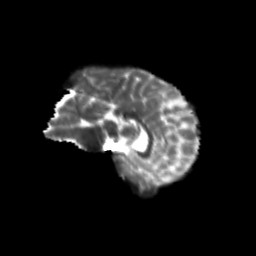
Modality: T2w
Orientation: sagittal
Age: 15
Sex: female
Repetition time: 9.5 s
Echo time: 0.089 s